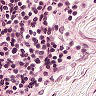
Metastatic tissue present: no